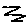
Label: zigzag